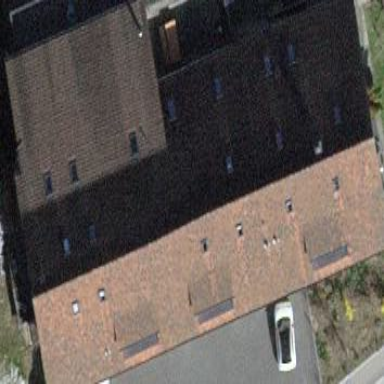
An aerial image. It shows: Building with tile roof.